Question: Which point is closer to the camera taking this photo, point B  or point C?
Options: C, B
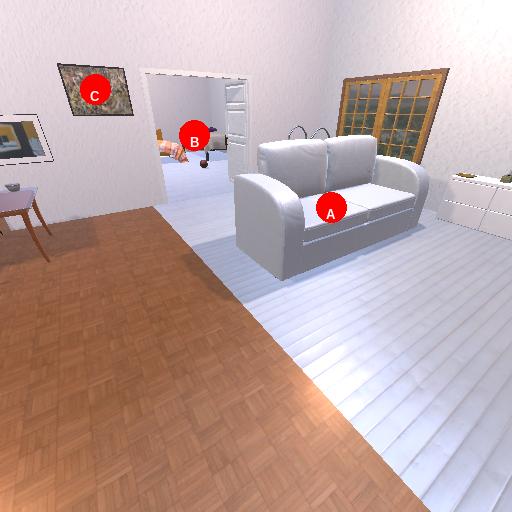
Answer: C